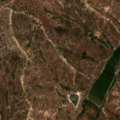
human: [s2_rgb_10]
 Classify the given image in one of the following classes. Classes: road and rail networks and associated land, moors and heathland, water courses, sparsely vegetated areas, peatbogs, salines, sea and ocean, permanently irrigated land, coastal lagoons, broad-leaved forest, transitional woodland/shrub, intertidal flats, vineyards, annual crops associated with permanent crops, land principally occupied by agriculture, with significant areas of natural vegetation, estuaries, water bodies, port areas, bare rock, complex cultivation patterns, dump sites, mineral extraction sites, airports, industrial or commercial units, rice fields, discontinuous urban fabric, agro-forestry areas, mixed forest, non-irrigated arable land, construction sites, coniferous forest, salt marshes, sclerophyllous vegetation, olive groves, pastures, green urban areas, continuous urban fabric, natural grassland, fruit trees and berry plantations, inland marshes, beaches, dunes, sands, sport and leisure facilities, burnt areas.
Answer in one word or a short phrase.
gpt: rice fields, agro-forestry areas, broad-leaved forest, transitional woodland/shrub